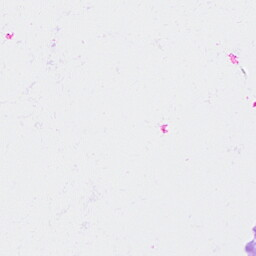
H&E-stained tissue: Breast